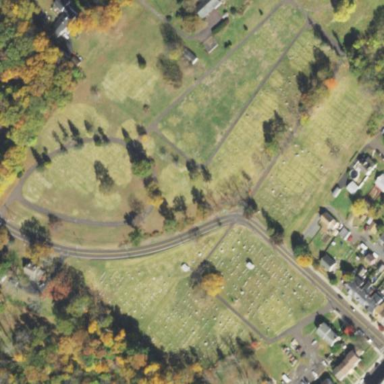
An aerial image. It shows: Cemetery.